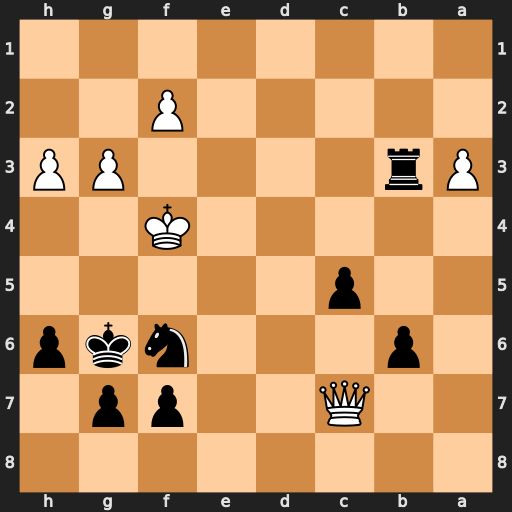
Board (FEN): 8/2Q2pp1/1p3nkp/2p5/5K2/Pr4PP/5P2/8
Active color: b
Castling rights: -
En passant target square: -
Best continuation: Nd5+ Ke4 Nxc7